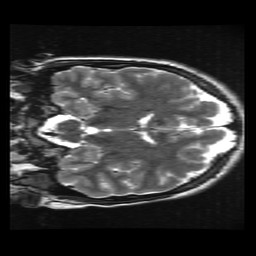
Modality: T2w
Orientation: coronal
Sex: male
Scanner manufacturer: ge
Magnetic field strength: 3 T
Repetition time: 5 s
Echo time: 0.1015 s